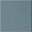
Piece: xx